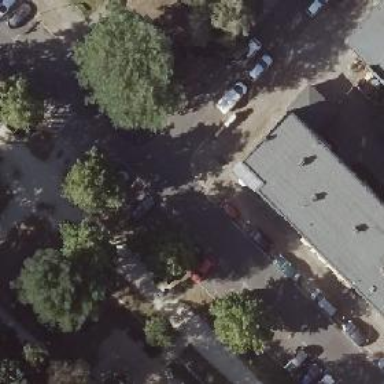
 where cars park half on the curb. Sidewalk is present on the left side as well."